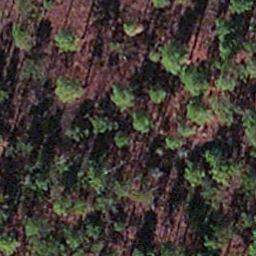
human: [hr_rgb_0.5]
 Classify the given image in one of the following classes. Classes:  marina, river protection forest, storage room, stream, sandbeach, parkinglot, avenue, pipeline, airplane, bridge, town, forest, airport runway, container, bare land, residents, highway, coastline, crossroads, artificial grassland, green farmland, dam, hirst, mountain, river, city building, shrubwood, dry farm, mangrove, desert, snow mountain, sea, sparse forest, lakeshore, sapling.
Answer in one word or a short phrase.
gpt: sapling